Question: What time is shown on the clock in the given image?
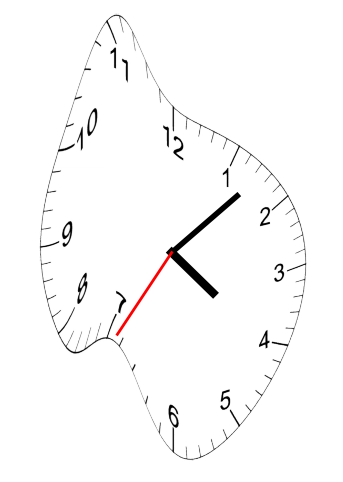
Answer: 04:07:35